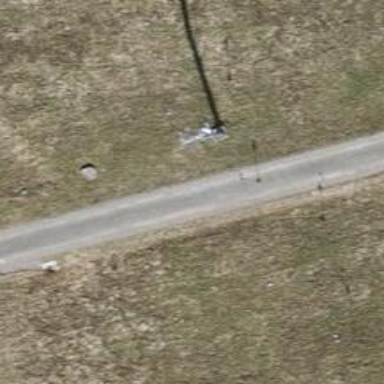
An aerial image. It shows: Pylon for aerialway.